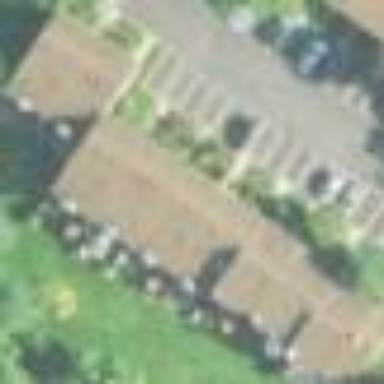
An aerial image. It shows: Part of building.